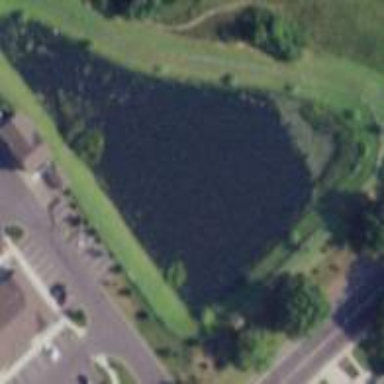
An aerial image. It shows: Retention water basin in natural setting.